Question:
I have the following screen, i have a progress bar, its icons are being overlapped and its disturbing the navigation bar.
progress bar css :
'''
ol.progtrckr li {
display: inline-block;
text-align: center;
line-height: 3em;
}
ol.progtrckr li:before {
overflow:hidden;
position: relative;
bottom: -2.5em;
float: left;
left: 50%;
line-height: 1em;
}
'''
Navigation Bar css:
'''
#navwrapper {
margin:0 auto;
background-color: #3A87AD;
position: fixed;
width: 100%;
}
'''
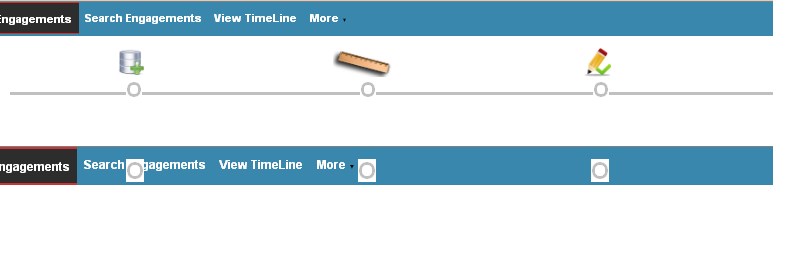
Answer: Apply a 'z-index' to your navigation bar.
'''
#navwrapper {
z-index: 100;
....
}
'''
Elements with a larger 'z-index' overlap others.
For more information have a look at <URL>.